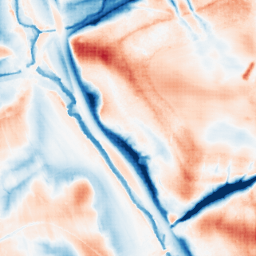
Category: edge_preserving
Decomposition family: guided
Decomposition parameters: radius: 16
eps: 0.01
Upsampling method: sinc_blackman
Upsampling parameters: scale: 8
kernel_size: 16
Upsampling scale: 8